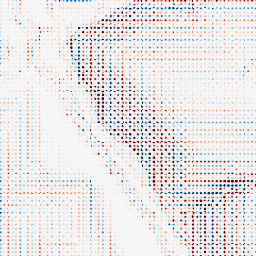
Category: wavelet
Decomposition family: wavelet_biorthogonal
Decomposition parameters: wavelet: bior1.3
level: 3
Upsampling method: sinc_hamming
Upsampling parameters: scale: 8
kernel_size: 4
Upsampling scale: 8